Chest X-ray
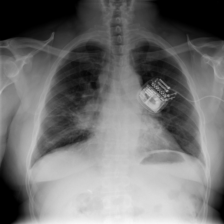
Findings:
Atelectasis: negative
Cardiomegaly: negative
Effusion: negative
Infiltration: negative
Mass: negative
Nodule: negative
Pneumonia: negative
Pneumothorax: negative
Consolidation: negative
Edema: negative
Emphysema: negative
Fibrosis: negative
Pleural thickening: negative
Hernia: negative